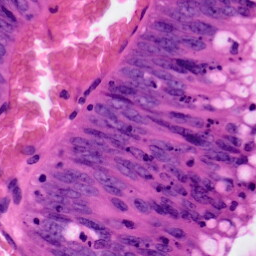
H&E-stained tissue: Colon